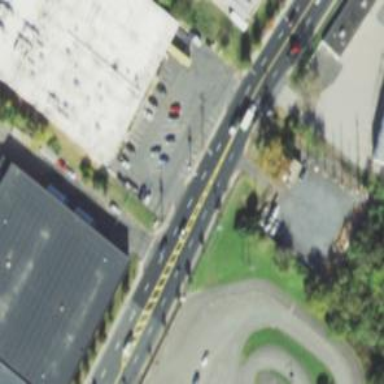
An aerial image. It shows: Marked road crossing.